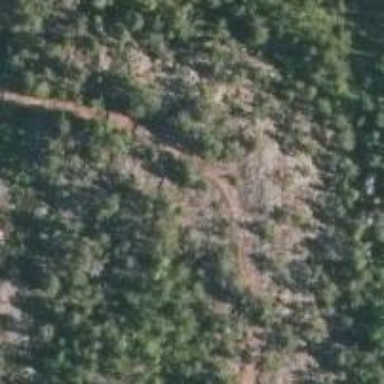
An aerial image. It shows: Advanced path for outdoor activities.